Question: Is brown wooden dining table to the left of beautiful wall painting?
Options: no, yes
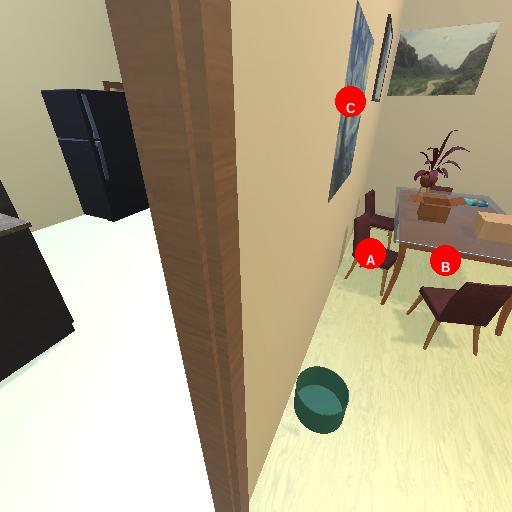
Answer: no